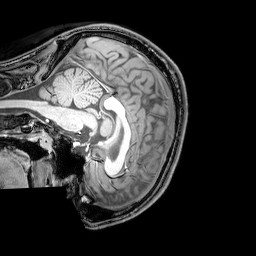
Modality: T1w
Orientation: sagittal
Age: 22
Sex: male
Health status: healthy
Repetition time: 0.081 s
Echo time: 0.037 s